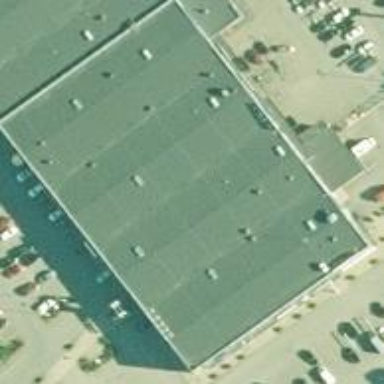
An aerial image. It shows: Building housing car shop.